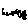
Label: hexagon